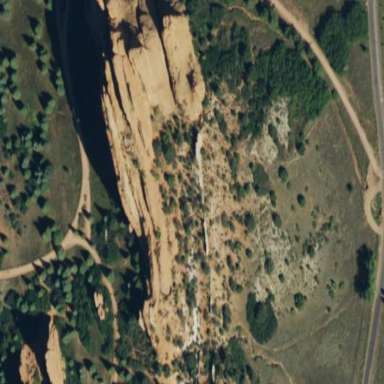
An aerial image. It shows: Landscape dominated by bare rock.